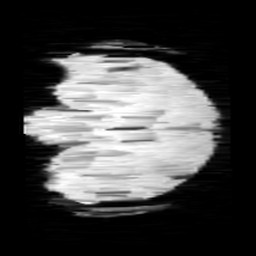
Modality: minIP
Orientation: coronal
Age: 12
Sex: female
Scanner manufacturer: siemens
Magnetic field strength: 3 T
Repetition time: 0.027 s
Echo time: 0.02 s